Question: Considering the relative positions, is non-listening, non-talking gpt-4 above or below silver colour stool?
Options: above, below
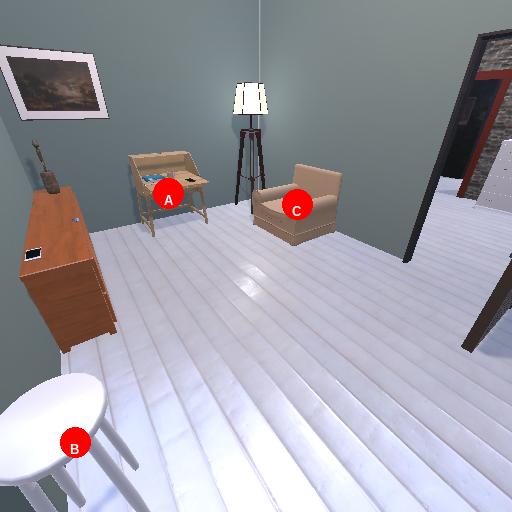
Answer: above